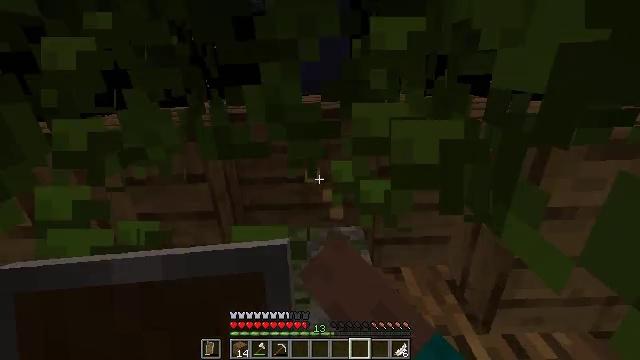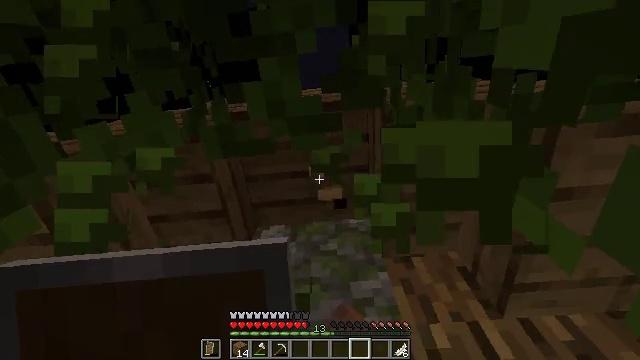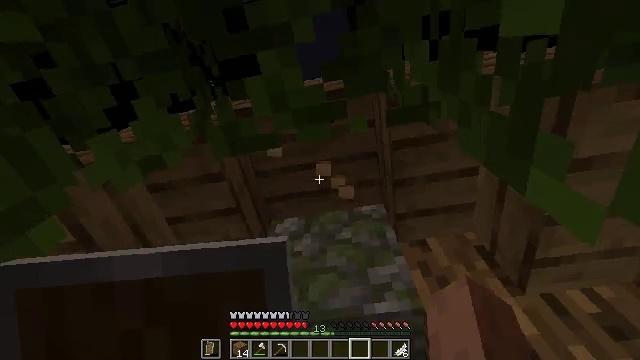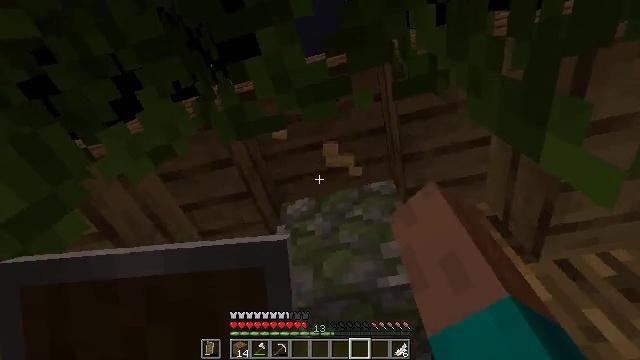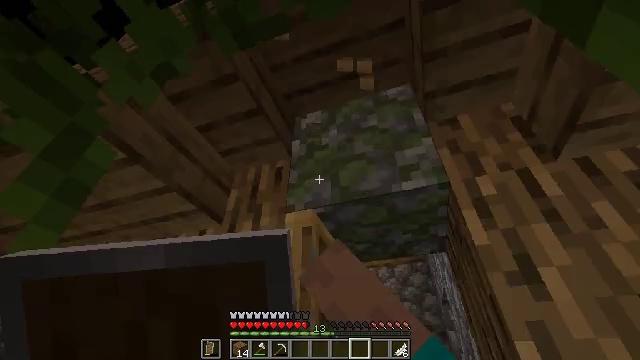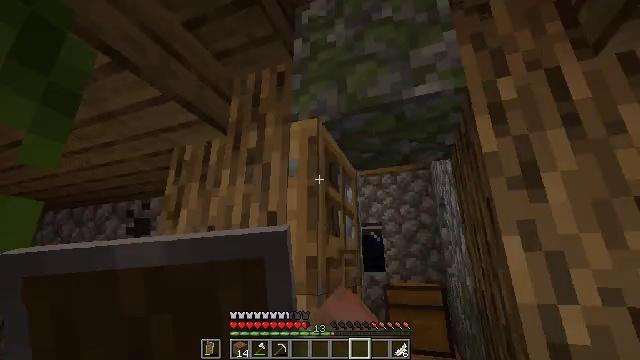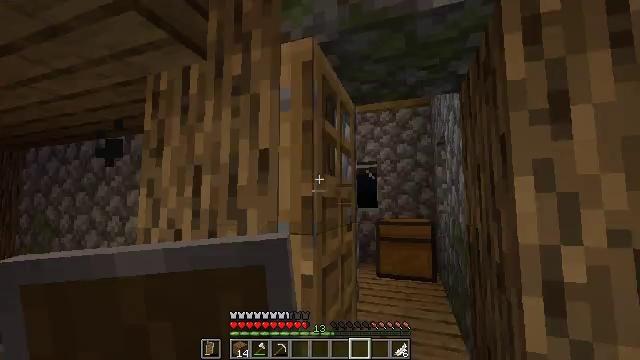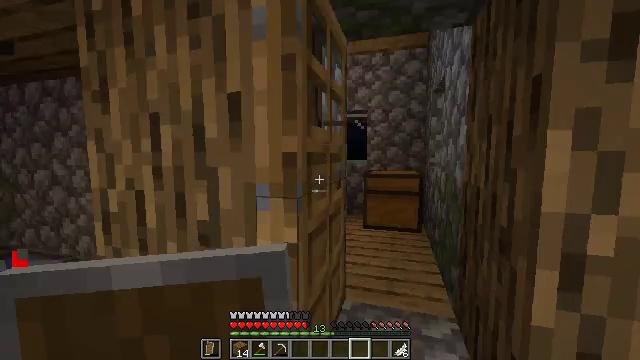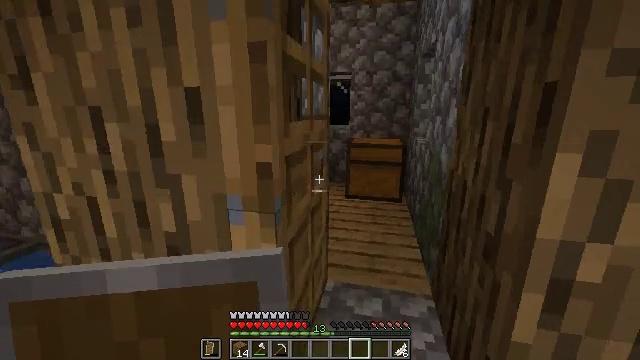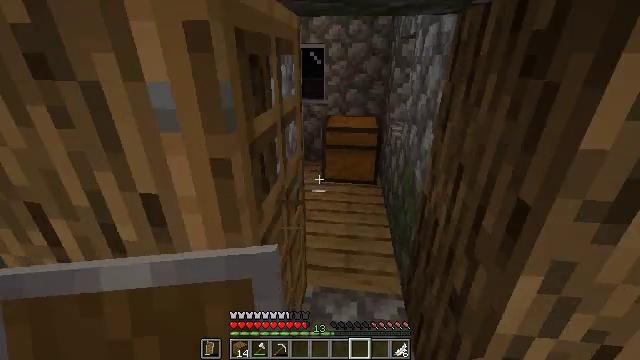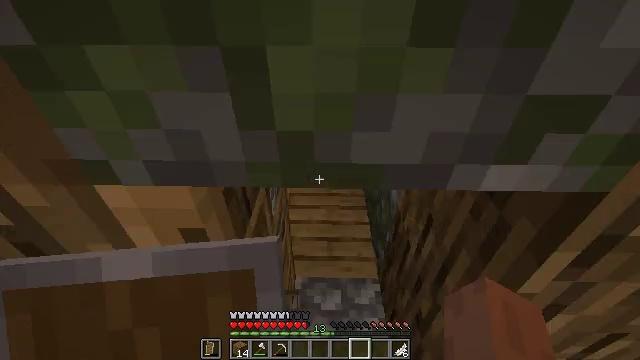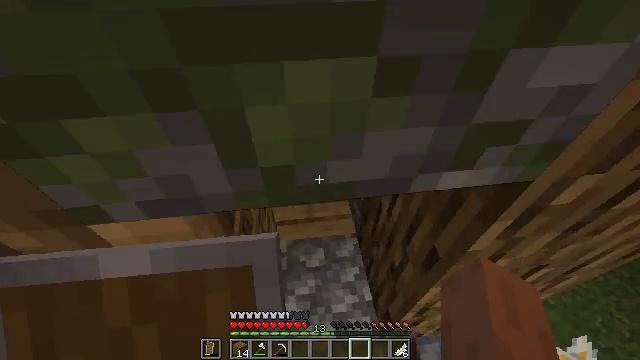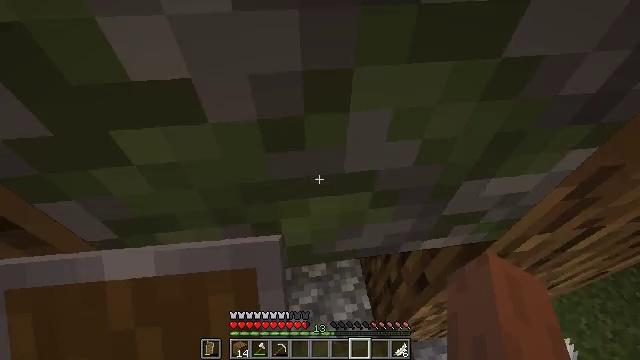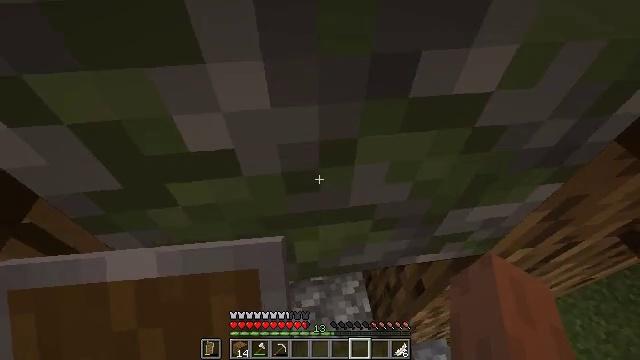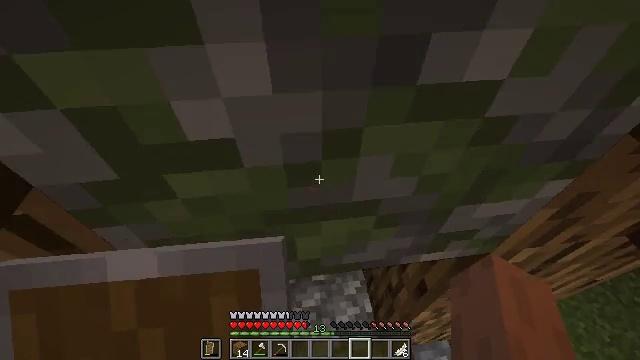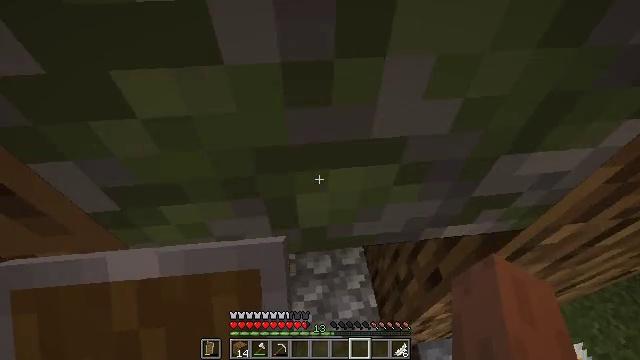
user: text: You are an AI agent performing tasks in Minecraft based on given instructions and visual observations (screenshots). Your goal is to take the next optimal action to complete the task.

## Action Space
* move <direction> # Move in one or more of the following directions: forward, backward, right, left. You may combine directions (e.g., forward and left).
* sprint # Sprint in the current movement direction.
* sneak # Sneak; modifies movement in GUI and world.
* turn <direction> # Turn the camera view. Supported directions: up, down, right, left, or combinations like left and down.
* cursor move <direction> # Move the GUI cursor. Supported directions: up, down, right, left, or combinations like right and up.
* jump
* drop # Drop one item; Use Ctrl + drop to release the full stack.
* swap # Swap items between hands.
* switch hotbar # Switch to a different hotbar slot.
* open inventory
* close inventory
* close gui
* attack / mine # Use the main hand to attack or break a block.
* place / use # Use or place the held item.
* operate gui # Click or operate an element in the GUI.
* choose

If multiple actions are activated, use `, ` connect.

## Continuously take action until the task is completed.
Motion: motion action
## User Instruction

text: Mine the brewing stand from your base.
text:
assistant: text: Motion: turn left and down, attack / mine
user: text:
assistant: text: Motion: turn left and down, attack / mine
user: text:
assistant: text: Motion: turn left and down, attack / mine
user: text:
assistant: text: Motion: turn left and down, attack / mine
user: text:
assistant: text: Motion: move forward, turn left and down, attack / mine
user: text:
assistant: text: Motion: move forward, turn right and down
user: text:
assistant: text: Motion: move forward, turn right and down
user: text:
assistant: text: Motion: move forward, turn right and down
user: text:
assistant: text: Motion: move forward, turn right and down, jump
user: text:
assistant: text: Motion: move forward, turn right and down, jump
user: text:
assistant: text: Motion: move forward, turn right and down
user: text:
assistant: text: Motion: move forward
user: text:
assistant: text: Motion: move forward
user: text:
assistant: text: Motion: move forward
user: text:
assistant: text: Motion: move forward
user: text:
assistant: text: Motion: move forward, turn left
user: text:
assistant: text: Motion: move forward and move right, turn left and down
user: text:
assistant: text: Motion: move forward and move right
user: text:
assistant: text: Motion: move forward and move right
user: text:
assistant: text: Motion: move forward
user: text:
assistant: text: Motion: move forward, turn left and up
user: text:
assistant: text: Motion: move forward, turn left
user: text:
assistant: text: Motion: move forward
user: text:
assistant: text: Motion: move forward
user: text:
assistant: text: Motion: move forward
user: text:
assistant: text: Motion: move forward, turn left
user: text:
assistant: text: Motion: move forward and move right, turn left
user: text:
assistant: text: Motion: move forward and move right, turn left
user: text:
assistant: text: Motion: move forward and move right
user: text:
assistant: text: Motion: move forward and move right, turn up